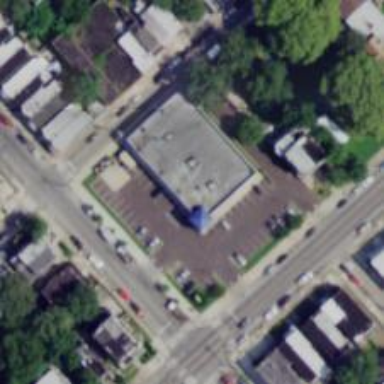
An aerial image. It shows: Pharmacy providing healthcare services.